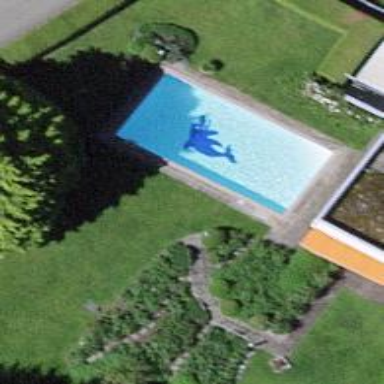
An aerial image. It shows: Swimming pool located in leisure land.